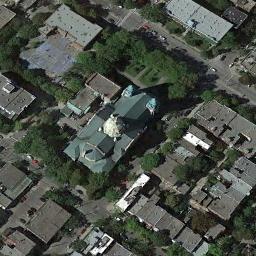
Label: church